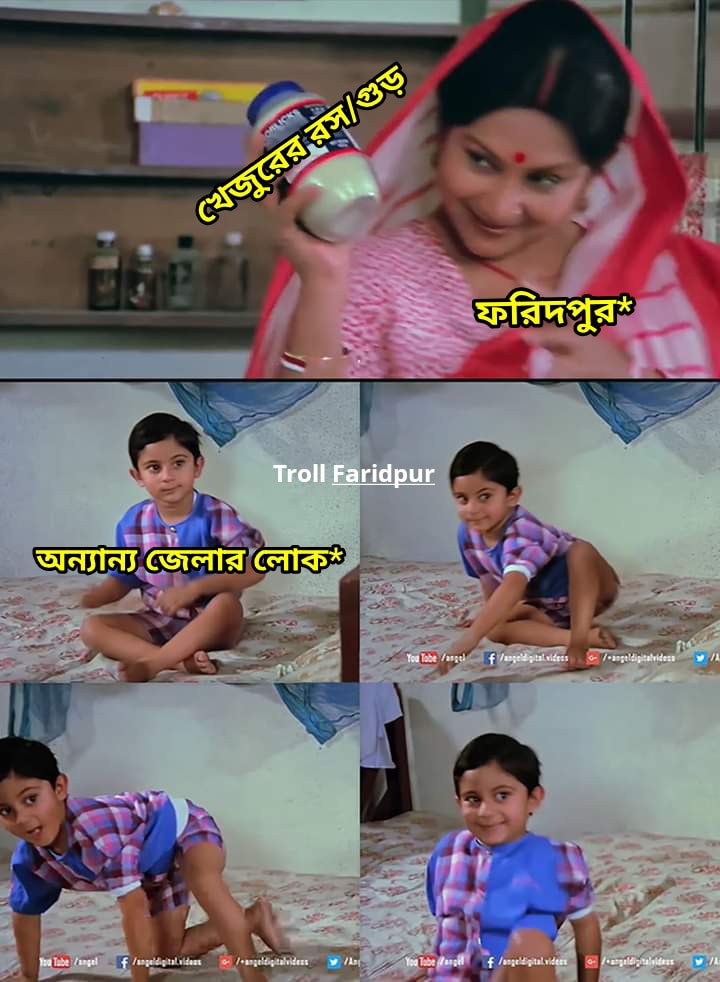
Caption: খেজুরের রস/গুড়    ফরিদপুর*    অন্যান্য জেলার লোক *
Label: non-hate